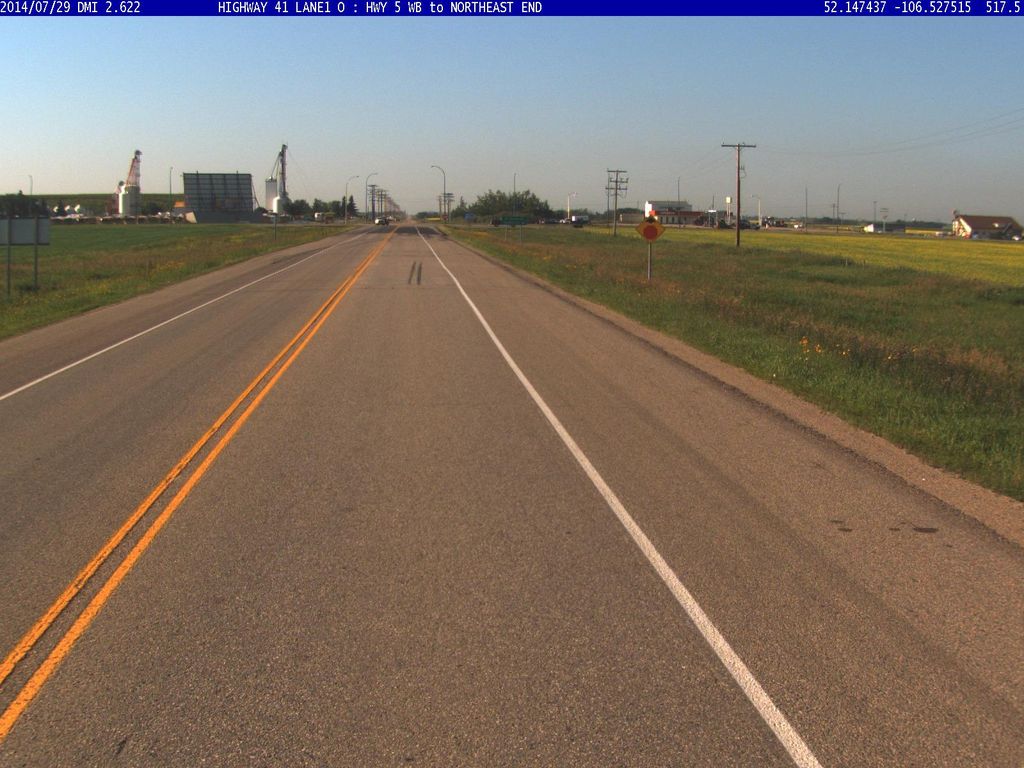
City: saskatoon